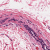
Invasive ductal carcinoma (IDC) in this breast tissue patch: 0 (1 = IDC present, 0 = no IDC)